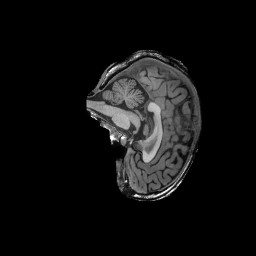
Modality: T1w
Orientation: sagittal
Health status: ill
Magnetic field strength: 3 T